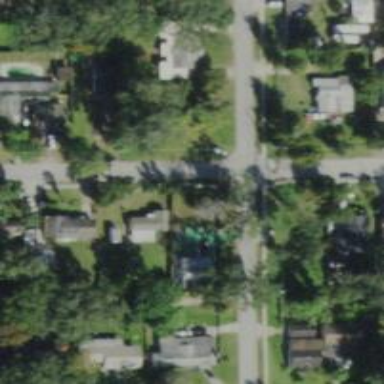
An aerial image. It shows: Residential road with asphalt surface and sidewalk on the left side.